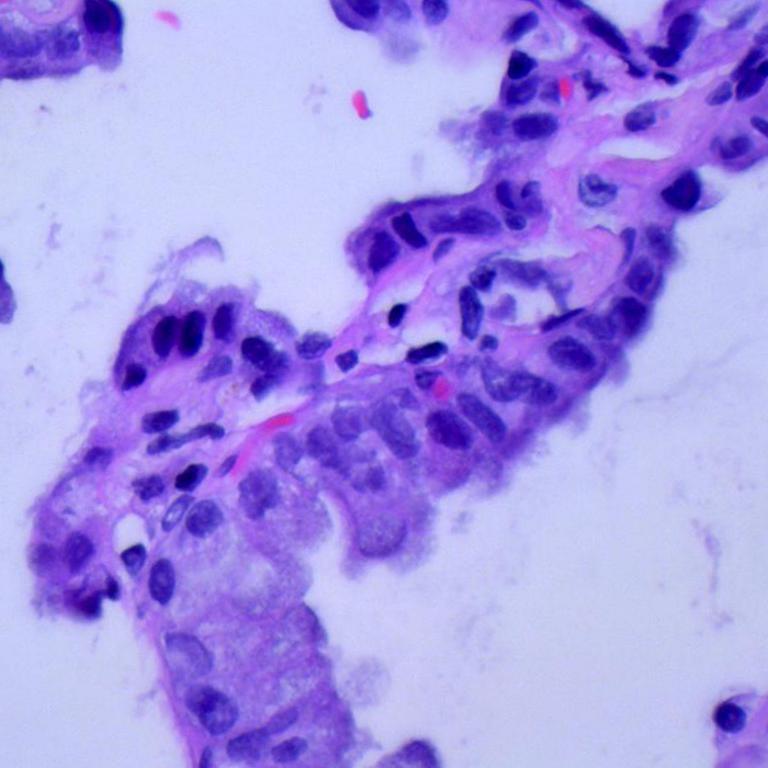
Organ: lung
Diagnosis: adenocarcinomas